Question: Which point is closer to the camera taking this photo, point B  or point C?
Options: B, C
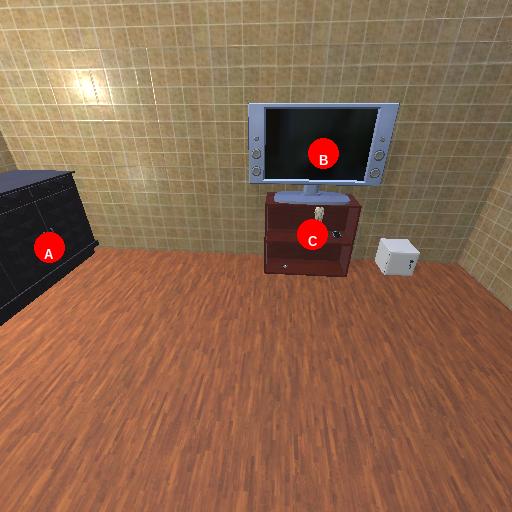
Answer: B